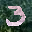
Label: 3